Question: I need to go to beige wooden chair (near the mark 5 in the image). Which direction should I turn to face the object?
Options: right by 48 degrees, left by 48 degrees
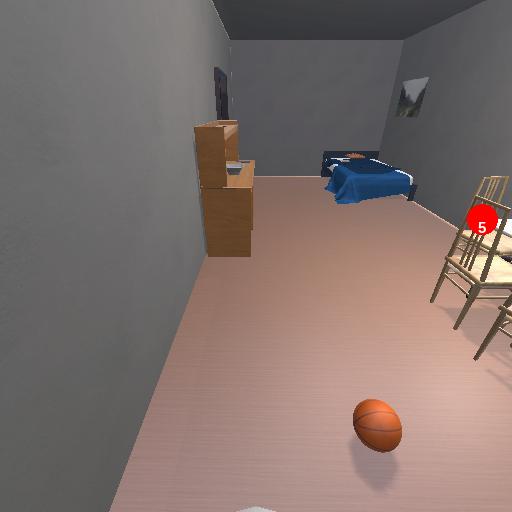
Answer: right by 48 degrees